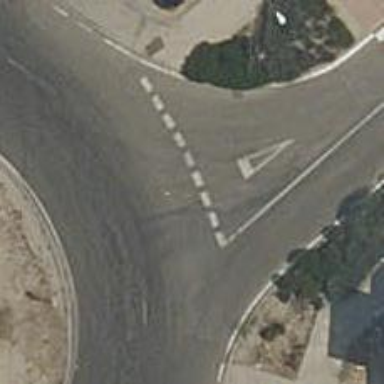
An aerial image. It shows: Road with "give way" sign.